Interaction volume radius: 10 \u00c5
Interaction volume height: 20 \u00c5
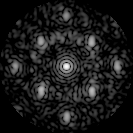
Disorder parameter: 0.404